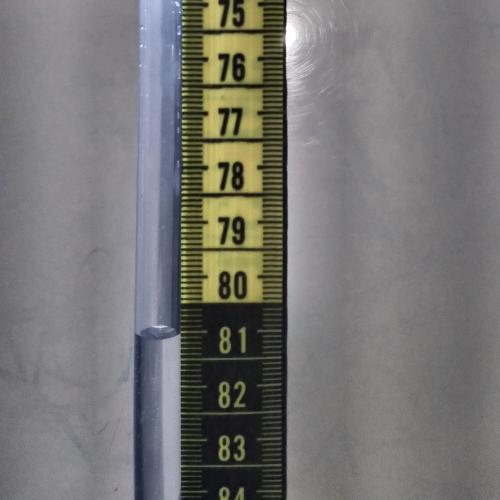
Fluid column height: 81.1 cm